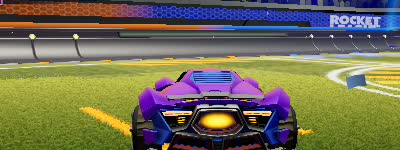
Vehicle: werewolf